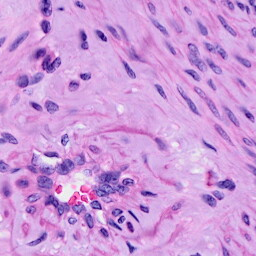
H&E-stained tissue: Cervix